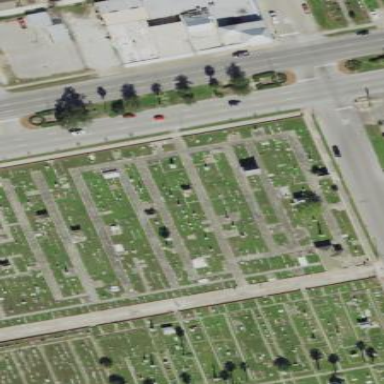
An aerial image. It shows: Cemetery.